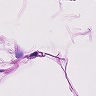
Metastatic tissue present: no